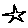
Label: star